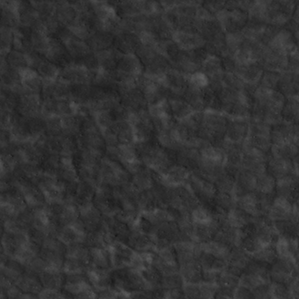
Label: non_frost